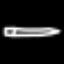
Label: pencil